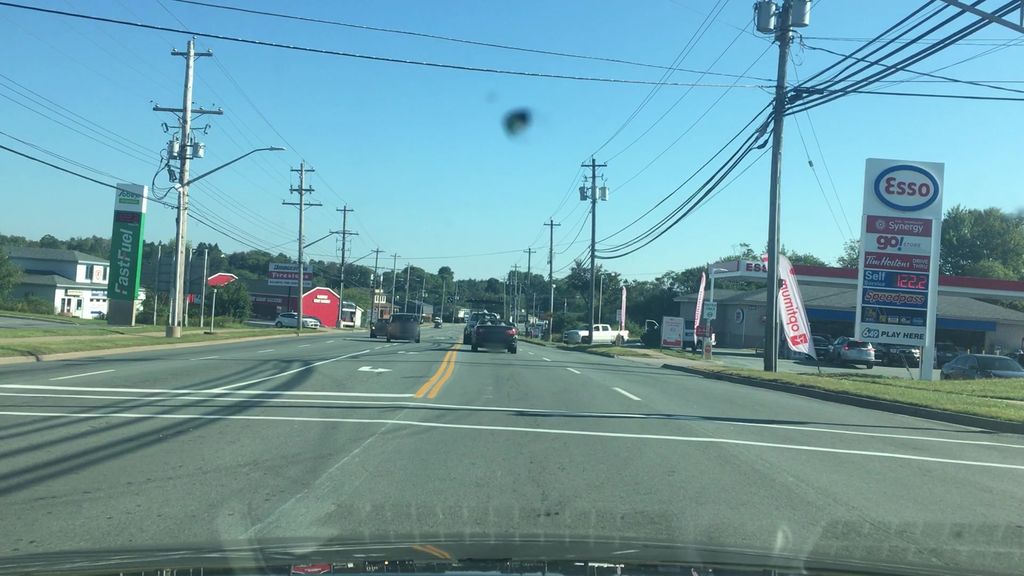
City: halifax